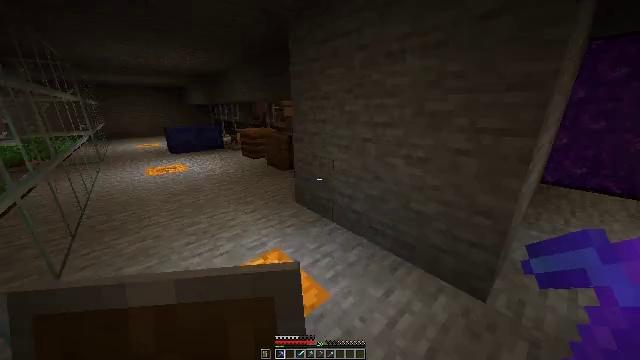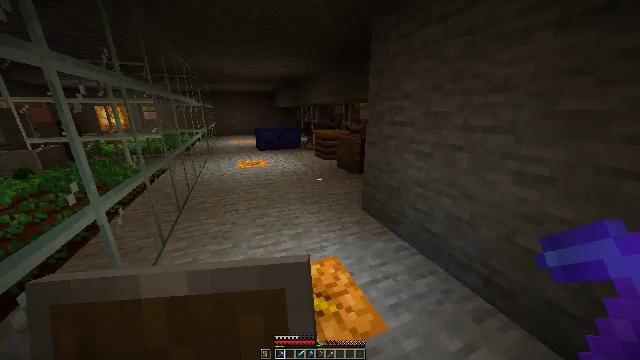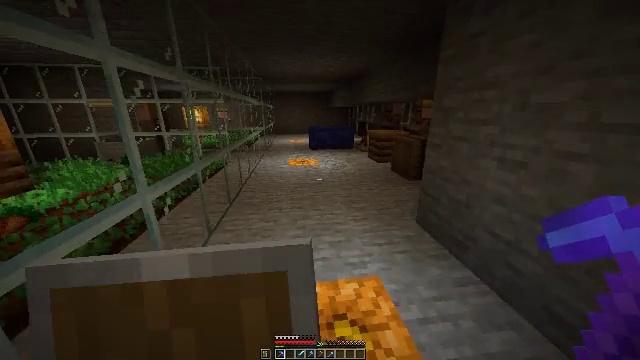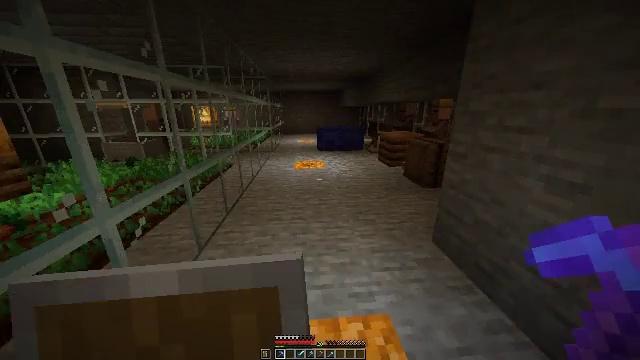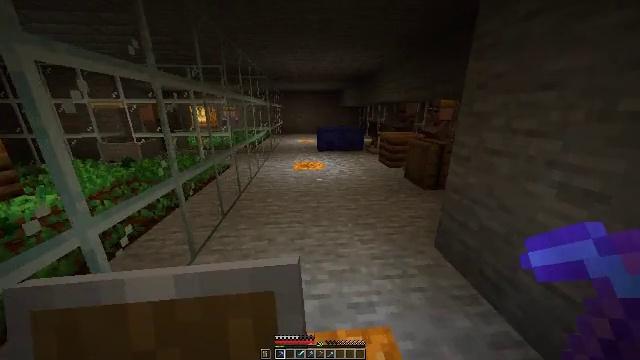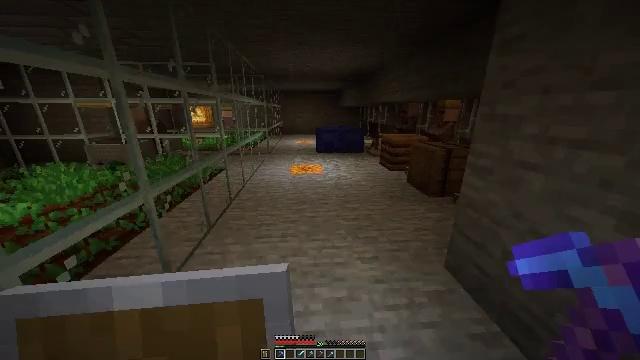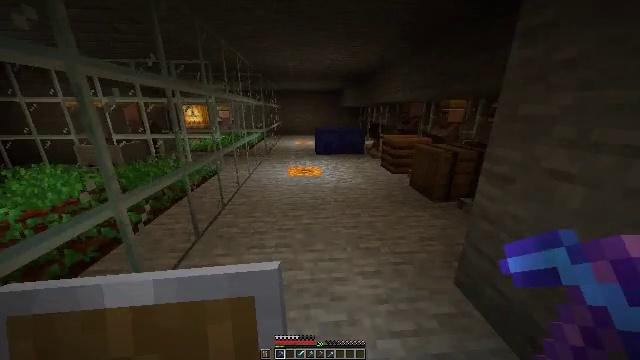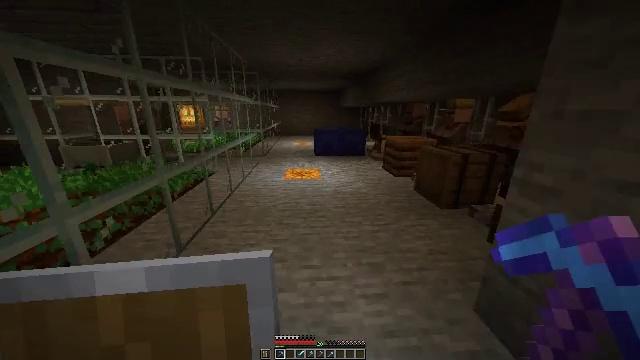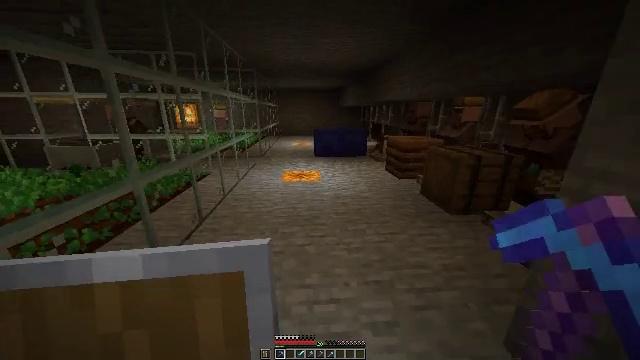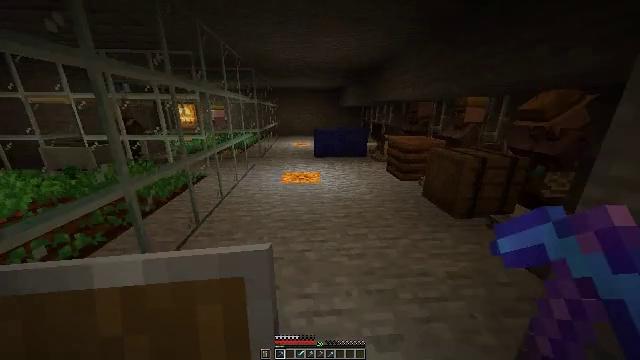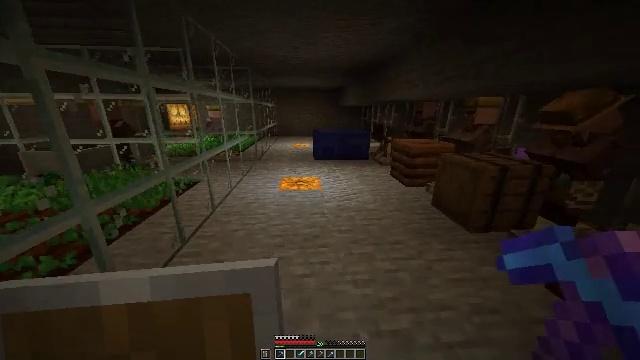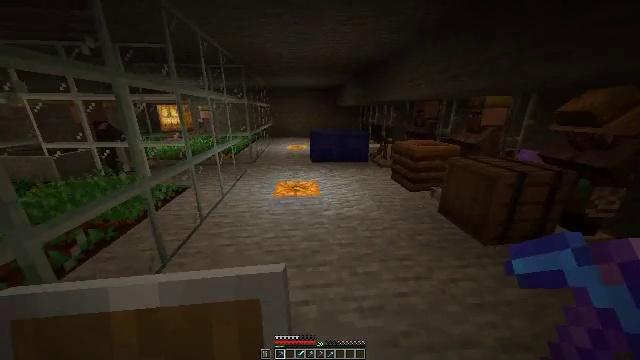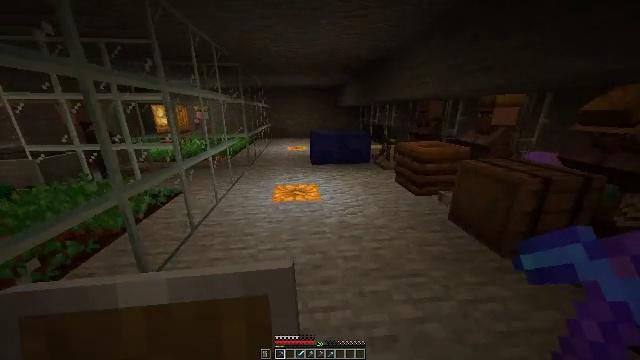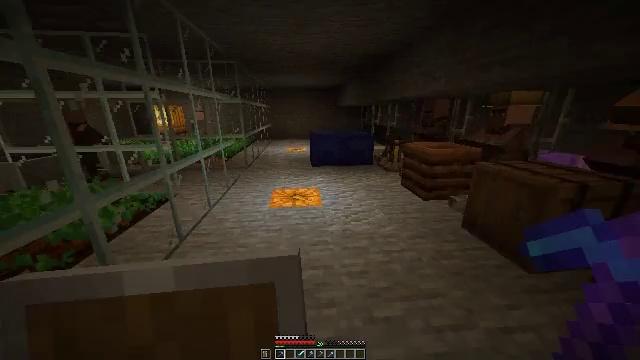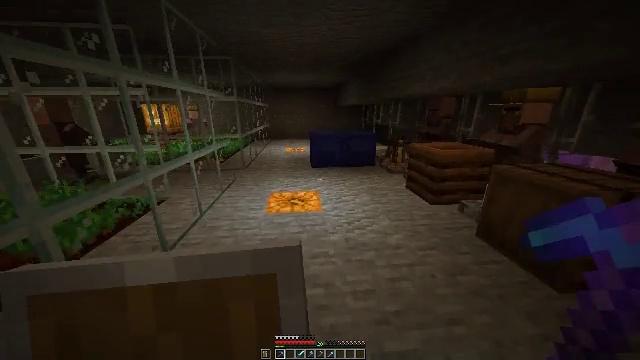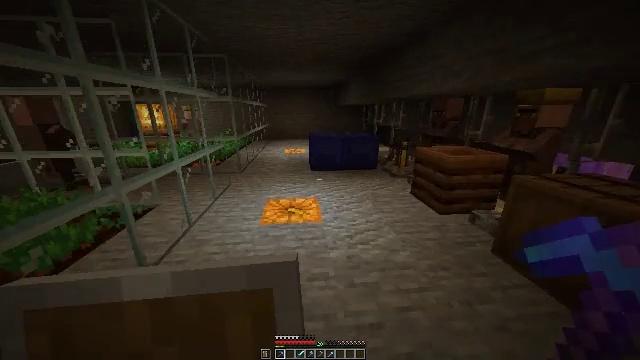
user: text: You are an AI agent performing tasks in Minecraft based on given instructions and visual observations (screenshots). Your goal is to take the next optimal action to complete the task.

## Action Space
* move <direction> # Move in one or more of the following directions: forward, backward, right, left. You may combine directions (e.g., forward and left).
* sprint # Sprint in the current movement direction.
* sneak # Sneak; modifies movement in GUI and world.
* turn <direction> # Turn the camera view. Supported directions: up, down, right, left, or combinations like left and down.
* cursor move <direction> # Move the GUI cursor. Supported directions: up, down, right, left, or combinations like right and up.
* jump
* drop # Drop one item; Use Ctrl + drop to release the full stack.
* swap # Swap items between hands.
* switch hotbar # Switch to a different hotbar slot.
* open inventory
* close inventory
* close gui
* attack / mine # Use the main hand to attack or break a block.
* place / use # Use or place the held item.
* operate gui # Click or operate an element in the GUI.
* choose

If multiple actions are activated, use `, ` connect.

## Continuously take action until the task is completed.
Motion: motion action
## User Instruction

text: Collect the blue shulker box into your inventory.
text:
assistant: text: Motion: move forward, turn left
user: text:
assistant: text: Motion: move forward, turn left
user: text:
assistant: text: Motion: move forward, turn left
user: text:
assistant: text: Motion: move forward
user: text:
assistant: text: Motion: move forward
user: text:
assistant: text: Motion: move forward
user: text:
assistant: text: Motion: move forward
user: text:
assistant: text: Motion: move forward
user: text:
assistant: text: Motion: move forward
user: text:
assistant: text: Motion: move forward
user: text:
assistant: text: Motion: move forward
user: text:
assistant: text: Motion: move forward
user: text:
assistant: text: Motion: move forward
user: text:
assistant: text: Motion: move forward
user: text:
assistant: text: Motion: move forward
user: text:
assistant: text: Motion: move forward
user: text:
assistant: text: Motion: move forward
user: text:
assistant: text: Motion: move forward
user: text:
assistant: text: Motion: move forward, turn right
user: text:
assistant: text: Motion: move forward
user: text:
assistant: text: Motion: move forward
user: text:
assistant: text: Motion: move forward
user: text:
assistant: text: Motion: move forward
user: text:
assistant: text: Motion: move forward
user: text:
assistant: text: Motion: move forward, attack / mine
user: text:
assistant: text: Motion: move forward, attack / mine
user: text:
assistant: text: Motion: move forward, attack / mine
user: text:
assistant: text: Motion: move forward, attack / mine
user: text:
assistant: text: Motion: move forward, attack / mine
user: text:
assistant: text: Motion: attack / mine